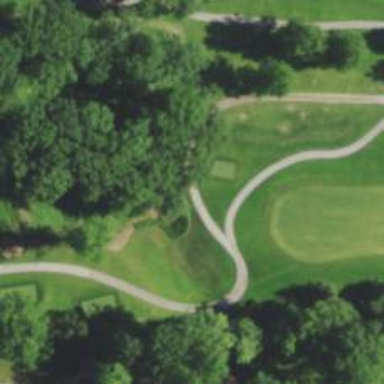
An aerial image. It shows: Path for both roads and golfers.